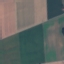
Label: AnnualCrop